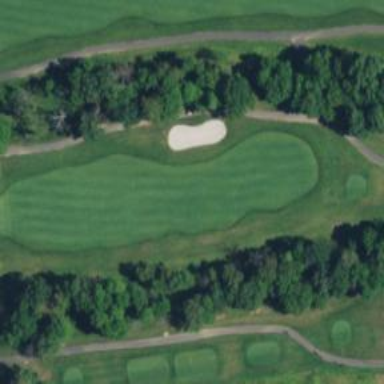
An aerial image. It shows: View of golf hole.